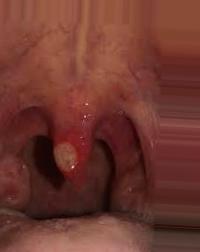
Condition: Mouth Ulcer